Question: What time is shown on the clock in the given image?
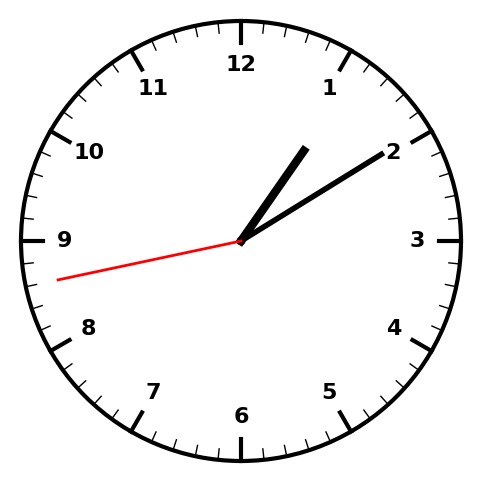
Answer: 01:09:43